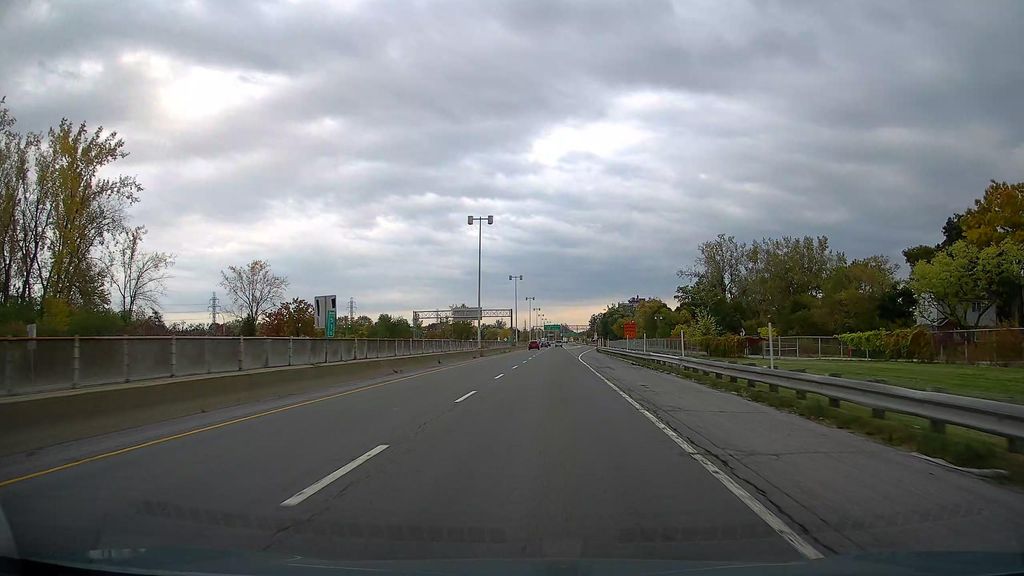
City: montreal